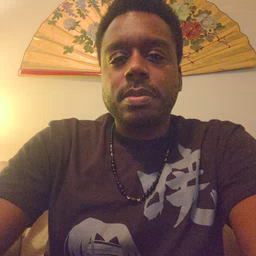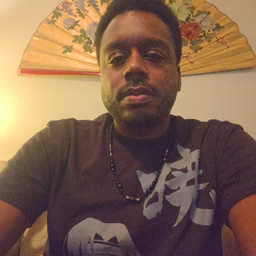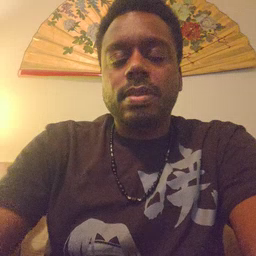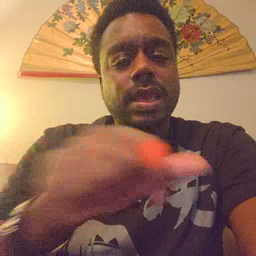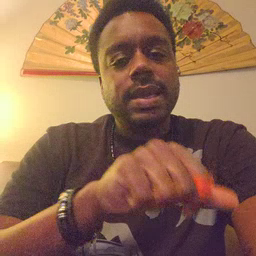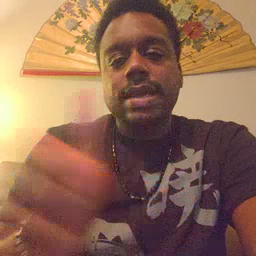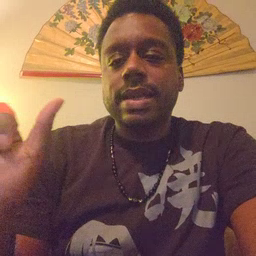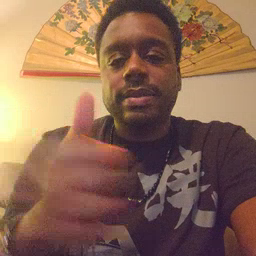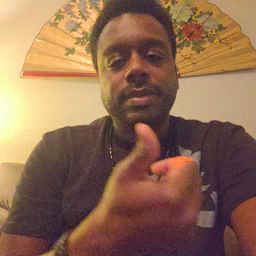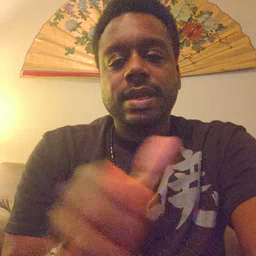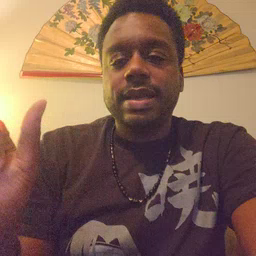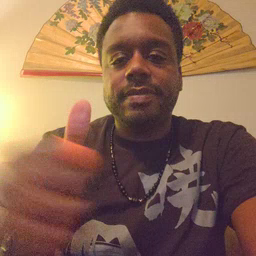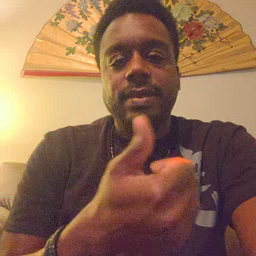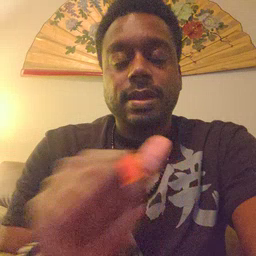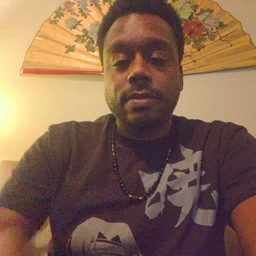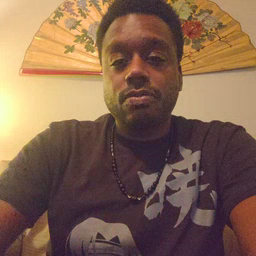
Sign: any